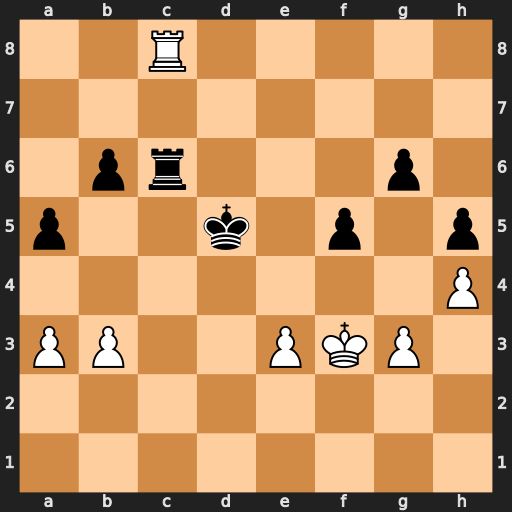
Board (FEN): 2R5/8/1pr3p1/p2k1p1p/7P/PP2PKP1/8/8
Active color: w
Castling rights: -
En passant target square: -
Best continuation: Rxc6 Kxc6 Kf4 Kb5 Kg5 a4 bxa4+ Kxa4 Kxg6 b5 Kxh5 Kxa3 Kg5 b4 h5 b3 h6 b2 h7 b1=Q h8=Q